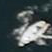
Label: Civil_yacht